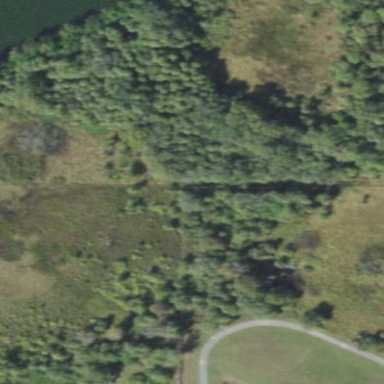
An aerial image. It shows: Marshy wetland area.